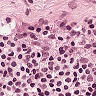
Metastatic tissue present: no